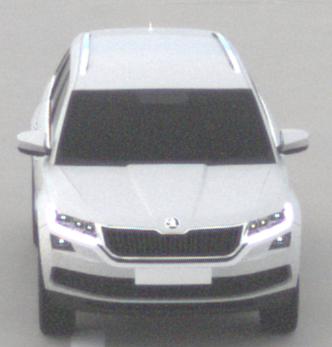
Make: Skoda
Model: Kodiaq 1.4 TSI
Detailed model: Kodiaq
Model produced from: 2017/03
Model produced until: 2018/05
Doors: 5
Color: white
Road condition: dry road
Daytime: morning or afternoon
Contrast: low contrast